【题型】选择题　【知识点】解析几何　【难度】easy
（2025·上海普陀·二模）设 $a>0,b>0$，点 $M(x_0,y_0)$，$O$ 是坐标原点，$|OM|=a$，$F$ 是双曲线 $\Gamma$: $\frac{x^2}{a^2} - \frac{y^2}{b^2} = 1$ 的左焦点，若直线 $l: x_0x + y_0y = a^2$ 经过点 $F$，且与双曲线 $\Gamma$ 的右支在第一象限内交于 $P$ 点，则双曲线 $\Gamma$ 的离心率的一个可能的值是（ ）

A. $\frac{\sqrt{5}}{2}$ \quad B. $\frac{\sqrt{6}}{2}$ \quad C. $\frac{\sqrt{7}}{2}$ \quad D. $\frac{\sqrt{11}}{2}$
【解答】
【答案】D

【详解】如图：

因为 $|OM|=a$，所以 $M$ 点的轨迹是以 $O$ 为圆心，以 $a$ 为半径的圆，方程为：$x^2 + y^2 = a^2$。

因为点 $O$ 到直线 $l$：$x_0x + y_0y - a^2 = 0$ 的距离为：$d = \frac{a^2}{\sqrt{x_0^2 + y_0^2}} = \frac{a^2}{a} = a$，

所以直线 $l$ 与圆 $x^2 + y^2 = a^2$ 相切。

又 $l$ 过点 $F(-c,0)$，且 $c^2 = a^2 + b^2$，直线 $l$ 与双曲线 $\Gamma$ 的右支在第一象限内交于 $P$ 点，

所以直线 $l$ 的斜率为：$k_l = \frac{|OM|}{|FM|} = \frac{a}{b}$。

又一、三象限双曲线的渐近线的斜率为：$\frac{b}{a}$。

又 $\frac{b}{a} > \frac{a}{b} \implies b^2 > a^2 \implies c^2 - a^2 > a^2 \implies c^2 > 2a^2 \implies \frac{c^2}{a^2} > 2$。

即 $e^2 > 2 \implies e > \sqrt{2}$。

故选：D。
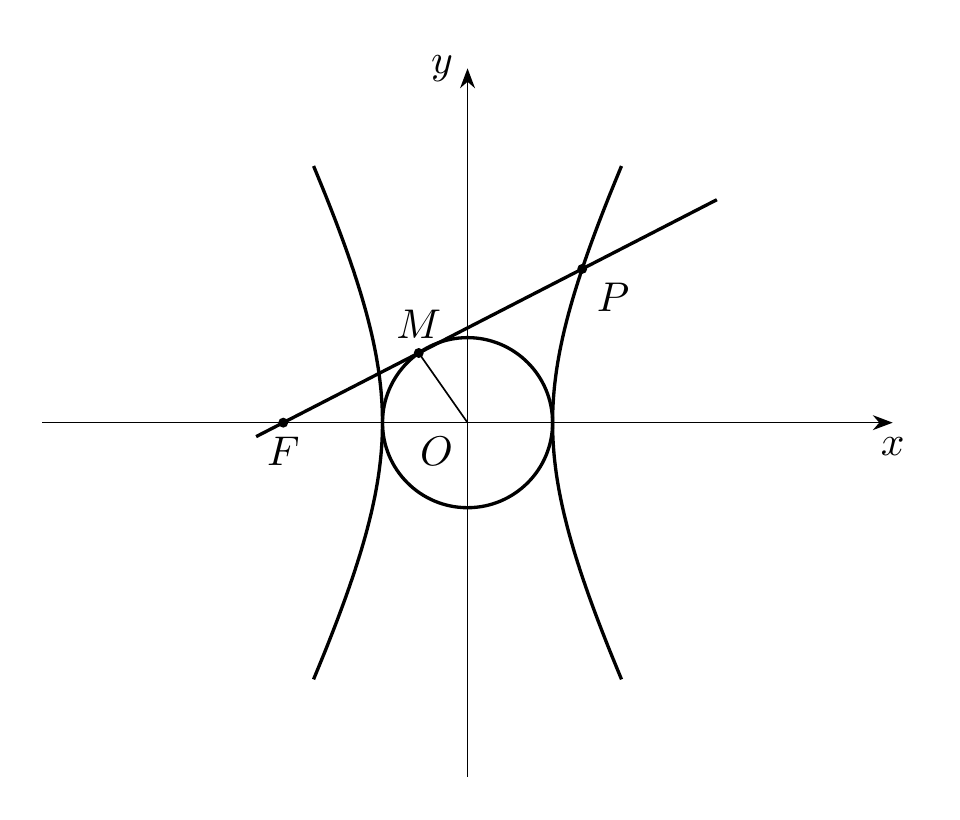